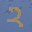
Label: 2